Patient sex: F
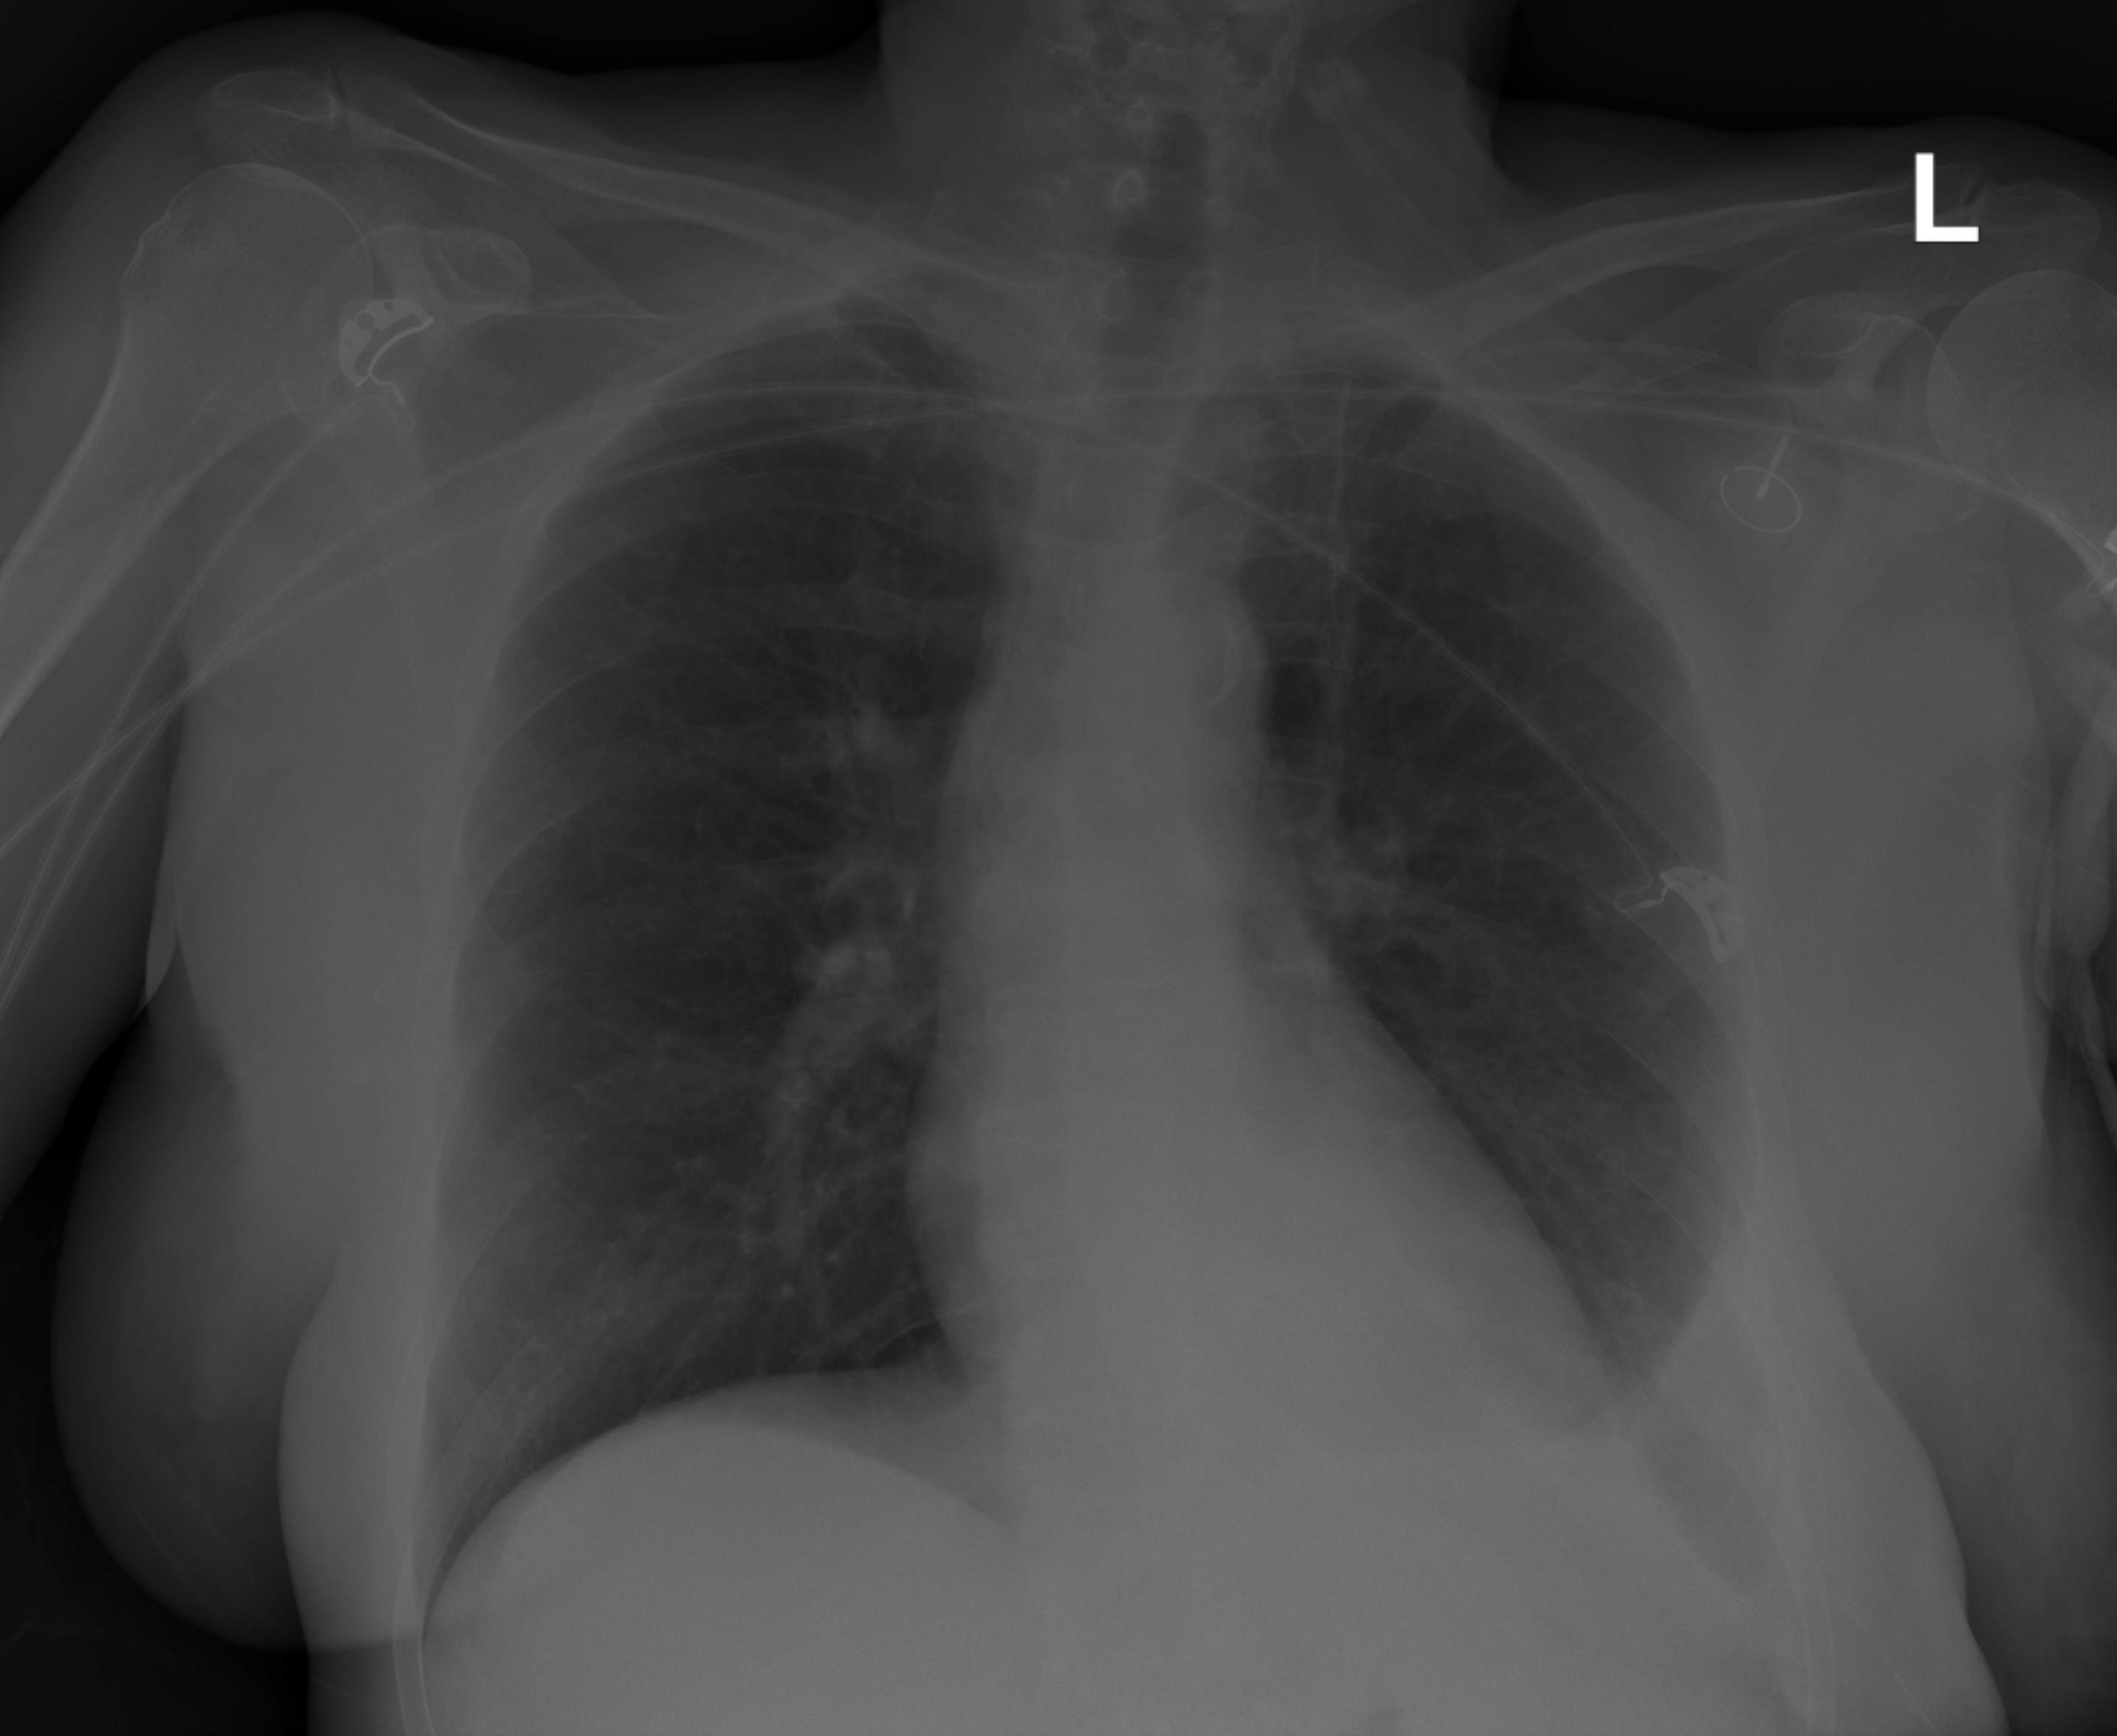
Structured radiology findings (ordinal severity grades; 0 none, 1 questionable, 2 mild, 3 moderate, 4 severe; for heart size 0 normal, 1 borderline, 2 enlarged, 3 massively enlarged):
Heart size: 0
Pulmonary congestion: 0
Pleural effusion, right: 0
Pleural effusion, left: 2
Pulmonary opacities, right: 0
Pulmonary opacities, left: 0
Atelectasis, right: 0
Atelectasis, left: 2